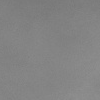
Atmospheric dust classification: dusty